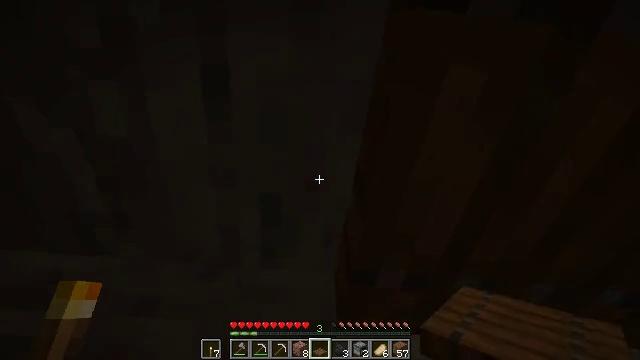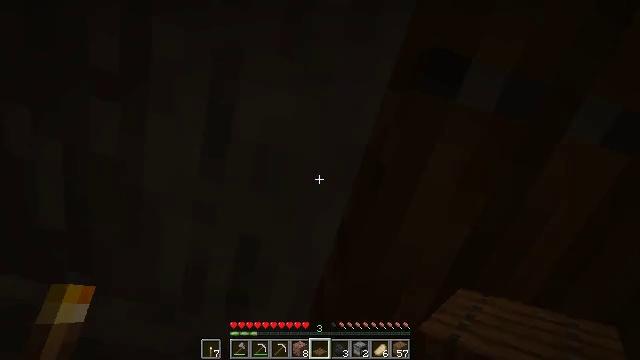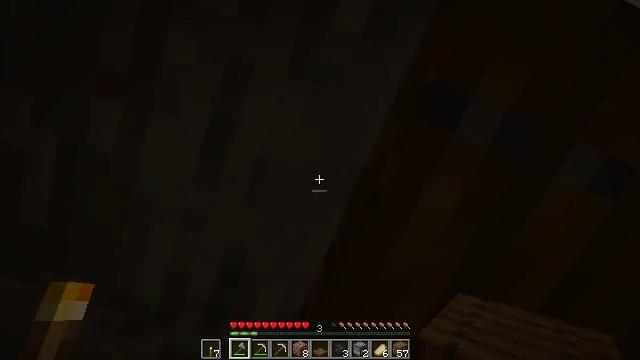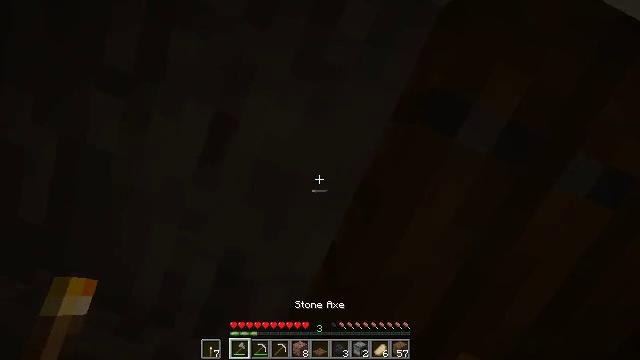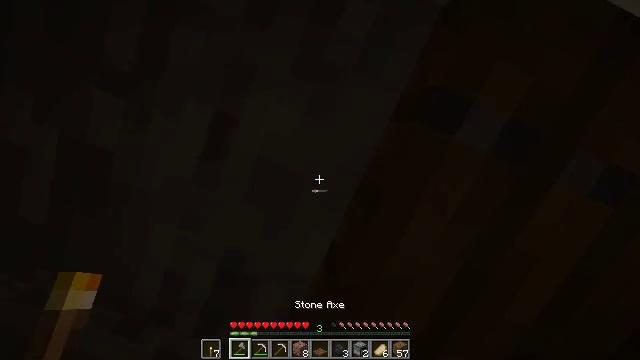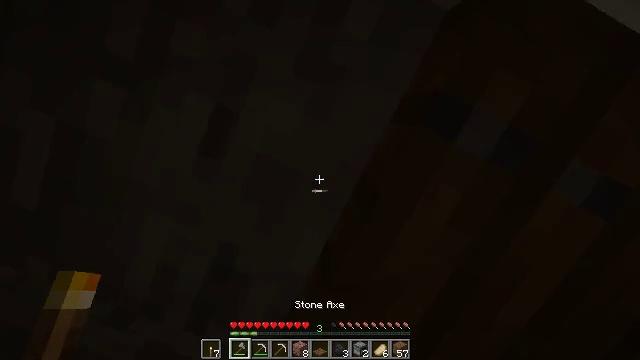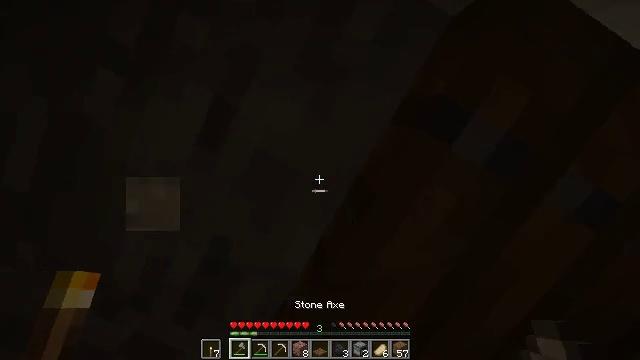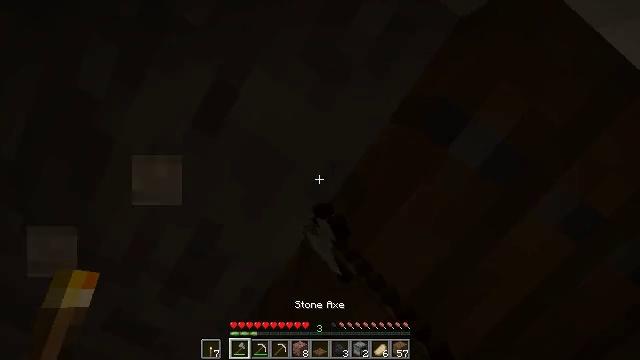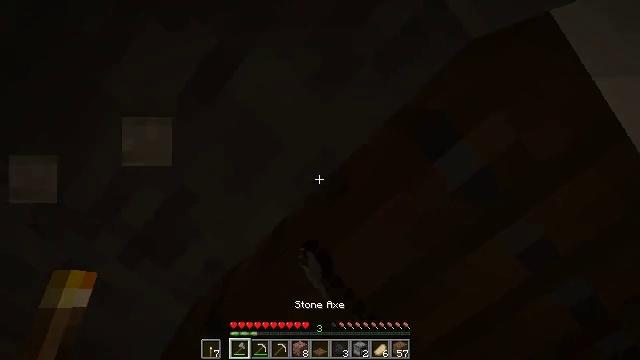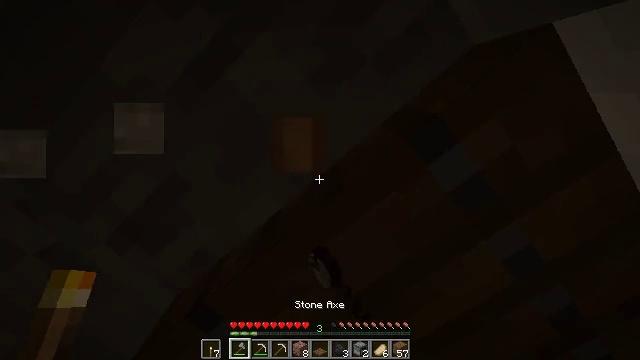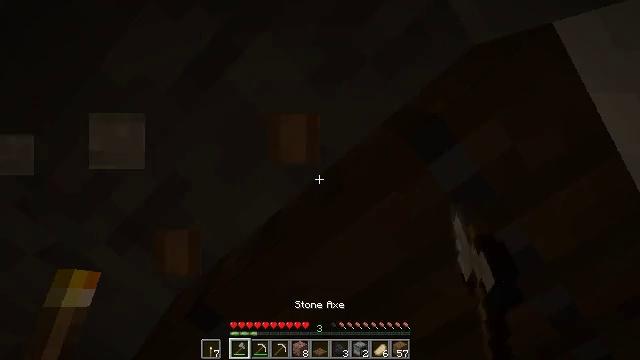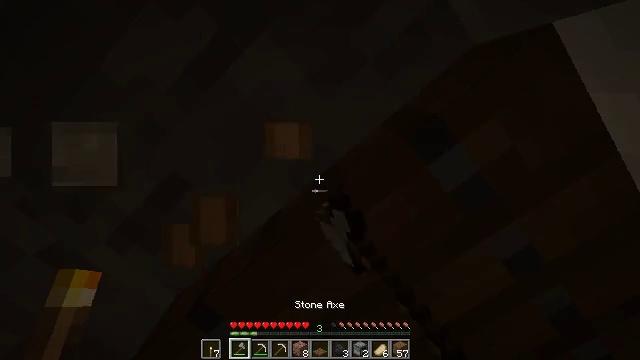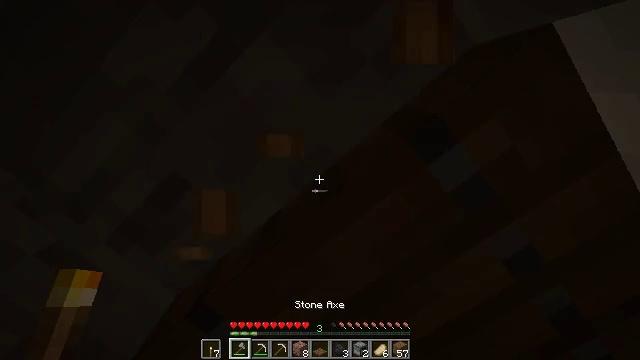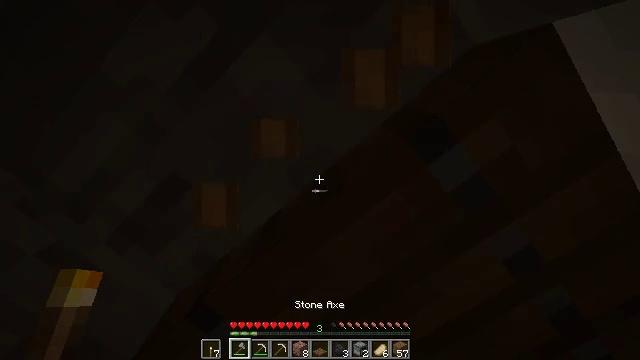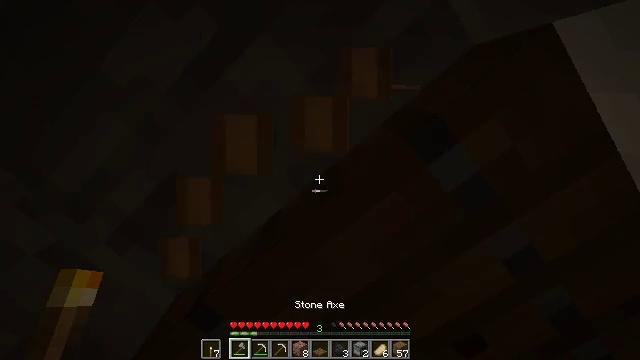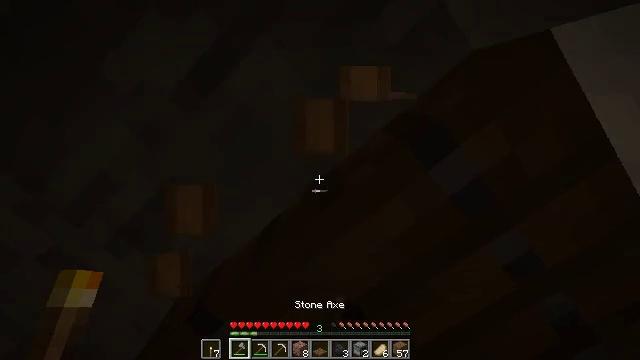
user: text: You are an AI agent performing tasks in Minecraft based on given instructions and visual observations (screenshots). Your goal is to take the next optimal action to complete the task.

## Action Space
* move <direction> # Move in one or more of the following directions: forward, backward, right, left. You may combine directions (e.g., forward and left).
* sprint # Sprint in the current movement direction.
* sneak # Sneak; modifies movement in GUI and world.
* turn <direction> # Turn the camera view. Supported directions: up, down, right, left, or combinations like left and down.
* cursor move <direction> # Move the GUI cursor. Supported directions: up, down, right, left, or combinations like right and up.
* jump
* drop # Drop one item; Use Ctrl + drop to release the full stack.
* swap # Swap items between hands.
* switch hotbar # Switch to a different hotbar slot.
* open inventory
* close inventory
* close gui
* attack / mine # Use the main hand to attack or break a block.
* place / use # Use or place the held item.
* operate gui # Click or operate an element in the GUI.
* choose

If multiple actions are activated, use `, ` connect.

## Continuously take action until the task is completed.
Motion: motion action
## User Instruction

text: Mine the spruce trapdoor by breaking it.
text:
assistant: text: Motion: turn right and up
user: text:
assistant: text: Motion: turn right and up, switch to hotbar 1
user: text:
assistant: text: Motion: turn right, switch to hotbar 1
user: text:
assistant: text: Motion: switch to hotbar 1
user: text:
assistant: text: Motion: turn right, switch to hotbar 1
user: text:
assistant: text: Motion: turn right, attack / mine
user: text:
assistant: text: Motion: turn right and down, attack / mine
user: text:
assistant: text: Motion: turn right and down, attack / mine
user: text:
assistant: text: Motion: turn right, attack / mine
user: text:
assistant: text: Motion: attack / mine
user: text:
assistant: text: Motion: attack / mine
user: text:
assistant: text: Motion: attack / mine
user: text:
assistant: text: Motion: attack / mine
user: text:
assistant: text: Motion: attack / mine
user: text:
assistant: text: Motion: turn up, attack / mine
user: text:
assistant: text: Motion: turn up, attack / mine
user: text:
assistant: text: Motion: turn up, attack / mine
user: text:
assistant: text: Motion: attack / mine
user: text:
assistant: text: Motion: attack / mine
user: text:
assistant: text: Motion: attack / mine
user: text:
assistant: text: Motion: attack / mine
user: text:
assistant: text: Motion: turn right and down, attack / mine
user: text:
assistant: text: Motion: turn right and down, attack / mine
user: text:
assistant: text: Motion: turn right and down, attack / mine
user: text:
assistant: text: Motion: turn down, attack / mine
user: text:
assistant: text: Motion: attack / mine
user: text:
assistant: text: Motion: attack / mine
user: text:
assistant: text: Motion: attack / mine
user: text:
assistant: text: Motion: attack / mine
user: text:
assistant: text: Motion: attack / mine